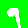
Digit: 9